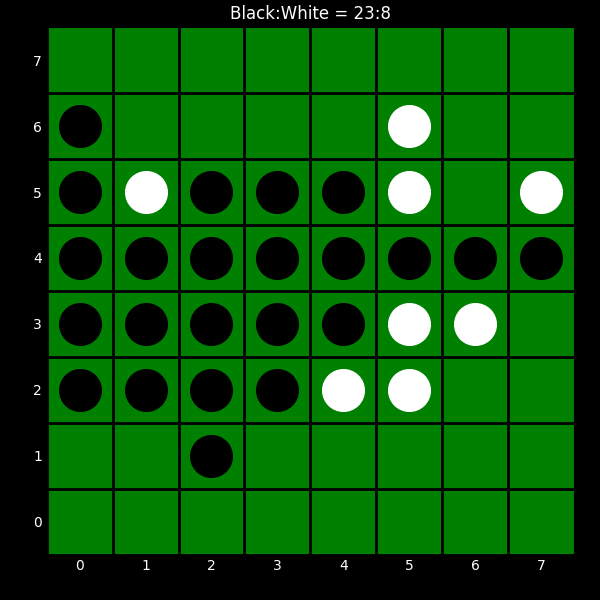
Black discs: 23
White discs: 8